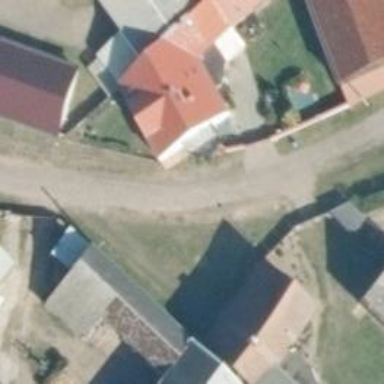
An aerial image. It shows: Residential road with no sidewalk.